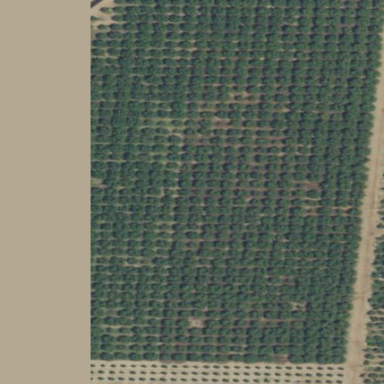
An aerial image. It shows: Orchard.